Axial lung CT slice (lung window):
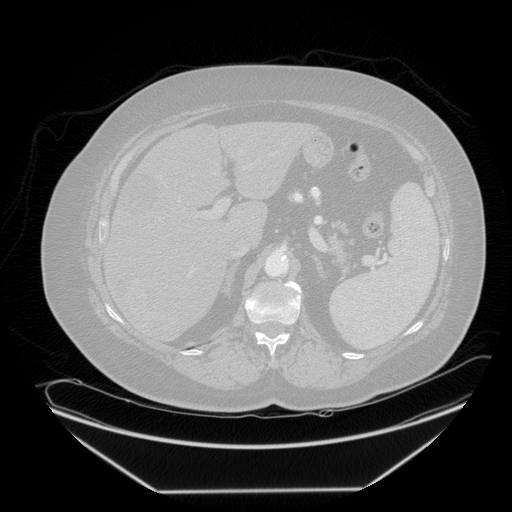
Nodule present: no